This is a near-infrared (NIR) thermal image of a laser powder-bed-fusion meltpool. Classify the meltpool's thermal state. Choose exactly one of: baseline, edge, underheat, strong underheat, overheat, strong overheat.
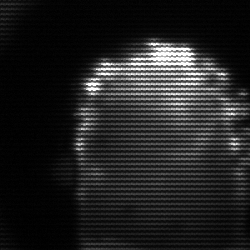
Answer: baseline